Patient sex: F
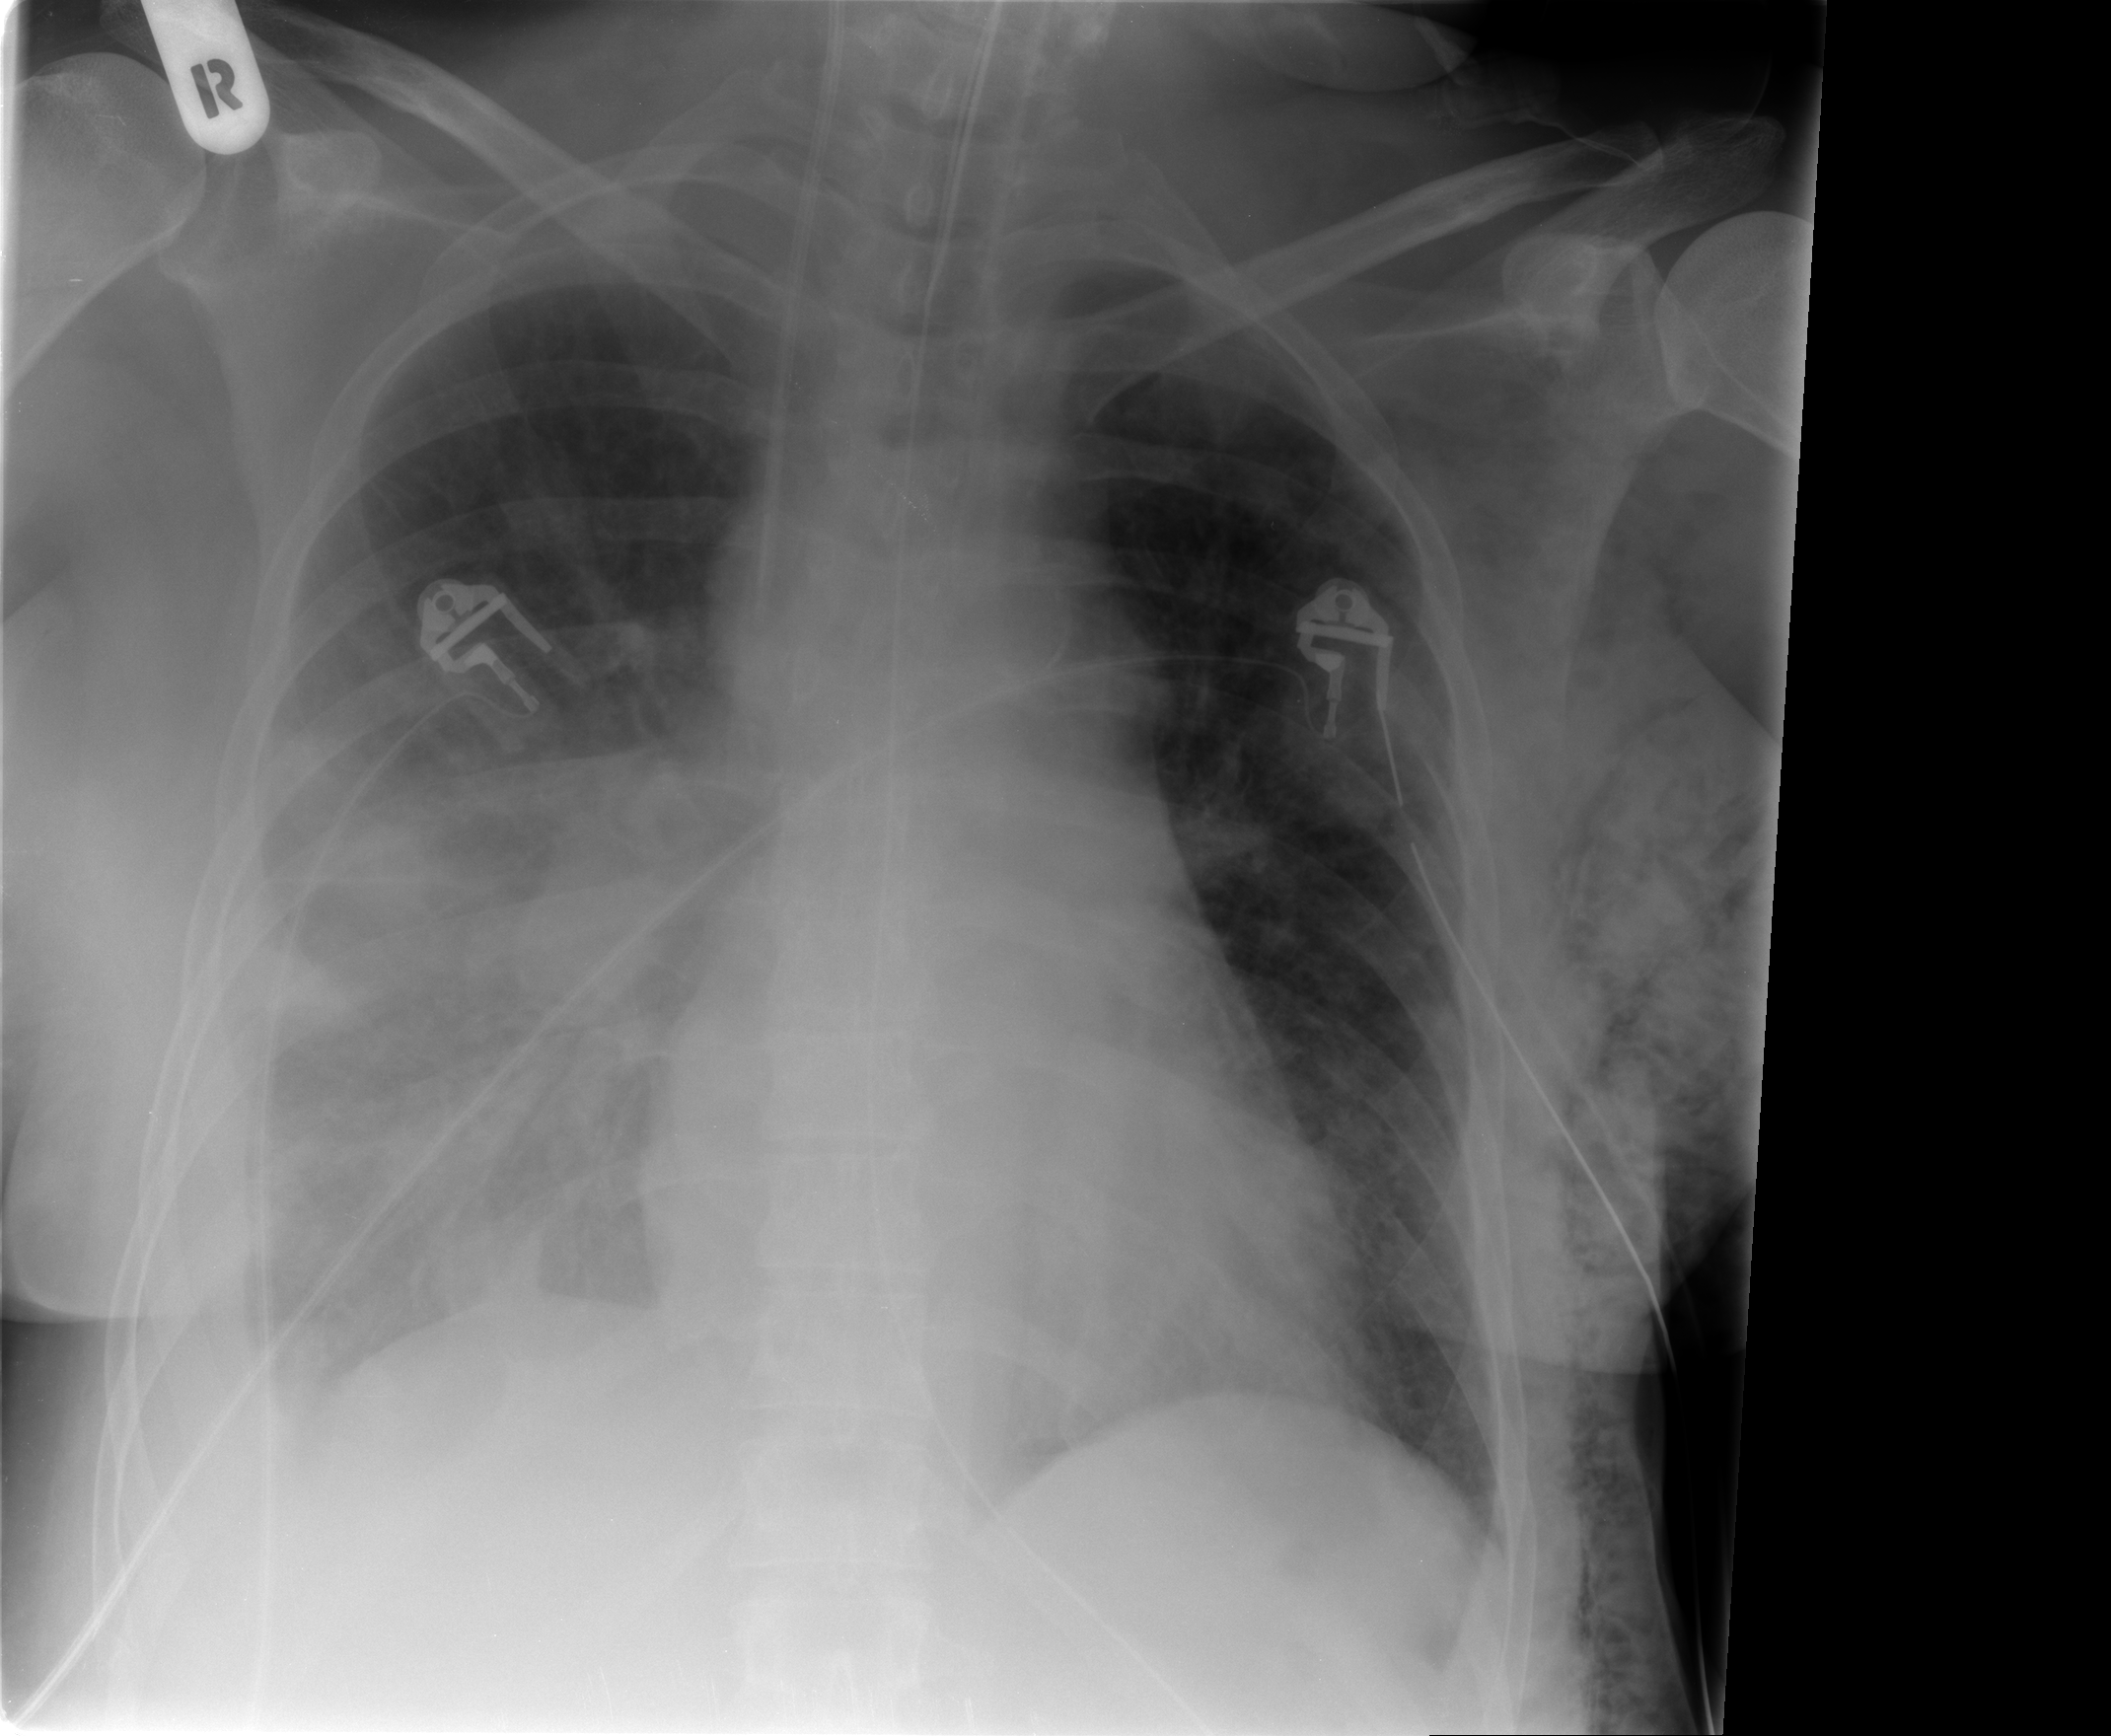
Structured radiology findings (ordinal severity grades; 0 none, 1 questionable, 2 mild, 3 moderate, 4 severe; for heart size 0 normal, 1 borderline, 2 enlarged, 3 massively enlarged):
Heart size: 0
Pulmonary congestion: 2
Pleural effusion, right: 2
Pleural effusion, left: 0
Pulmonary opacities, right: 3
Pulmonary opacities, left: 1
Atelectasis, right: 3
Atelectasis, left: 0